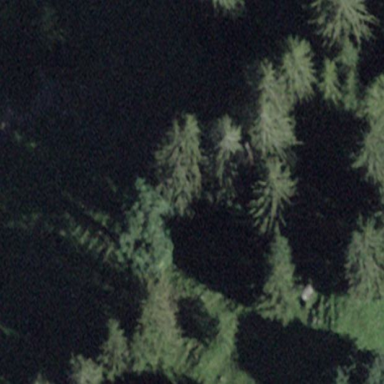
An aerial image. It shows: Forest area.